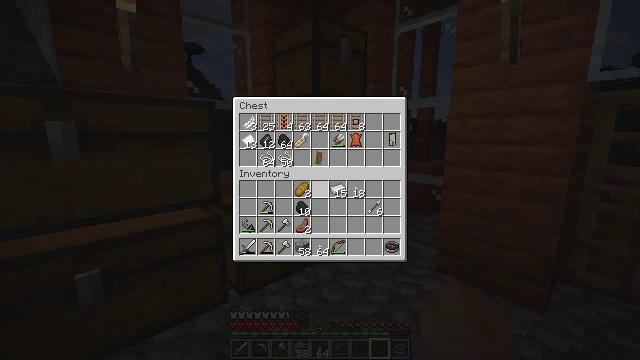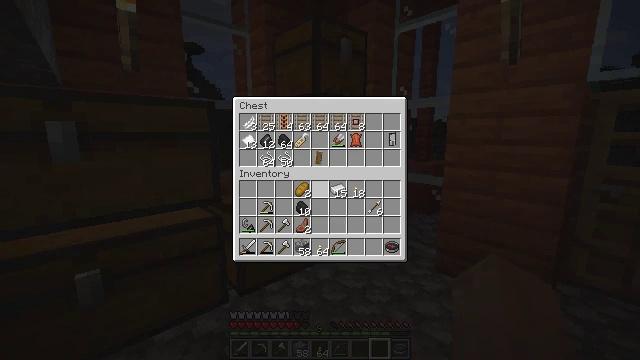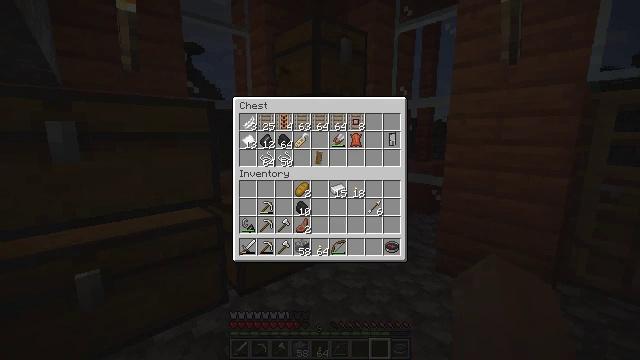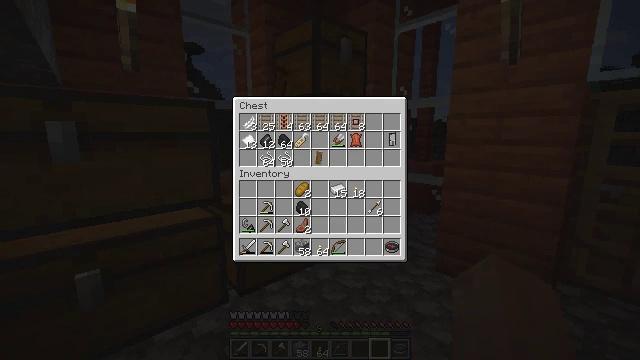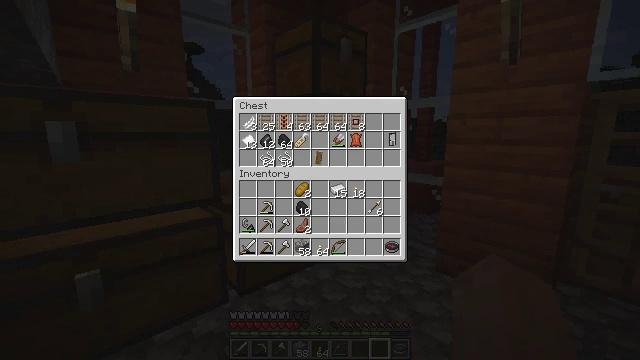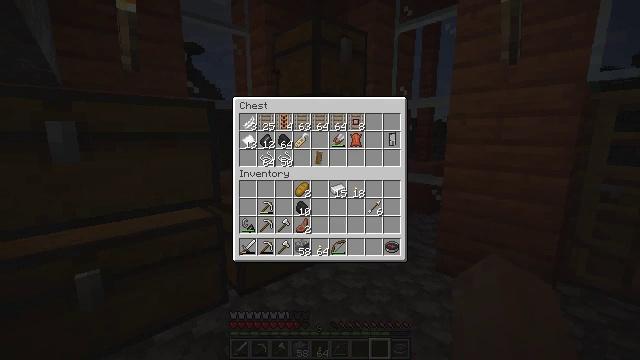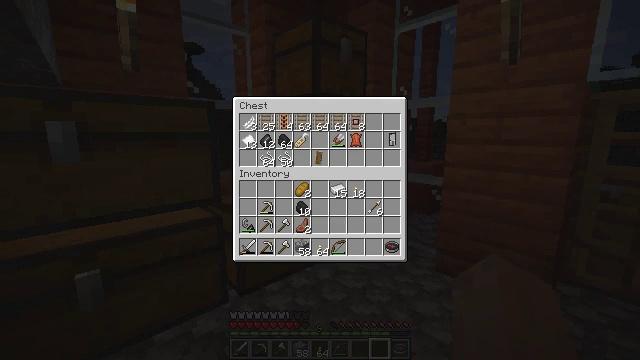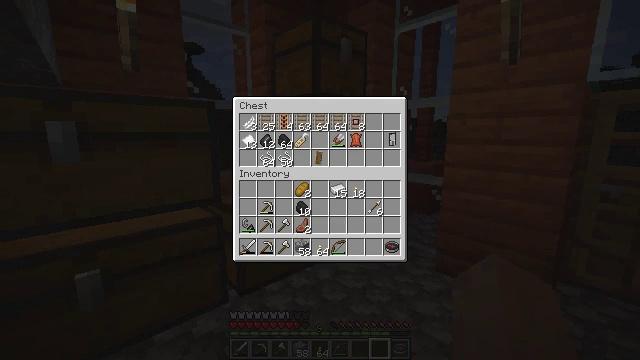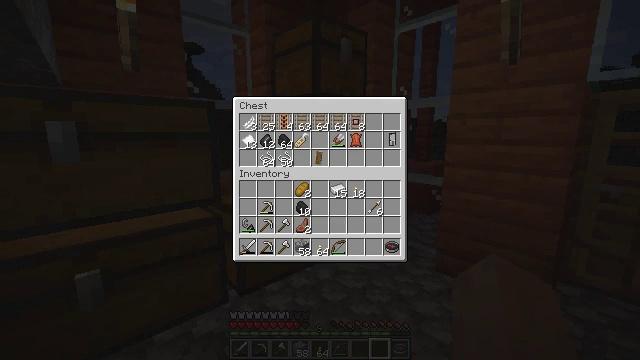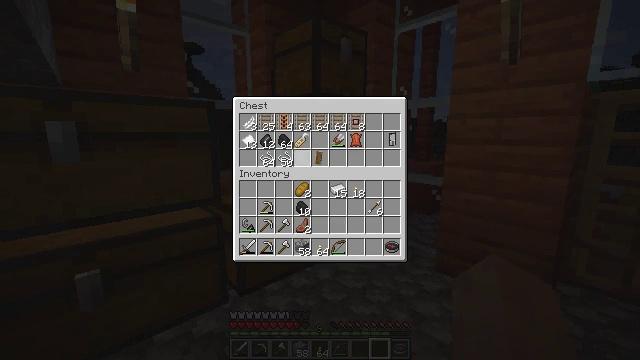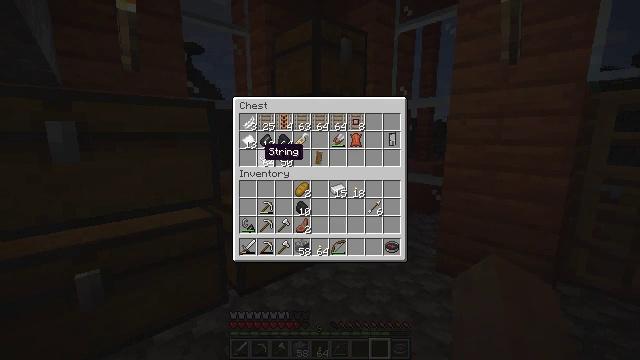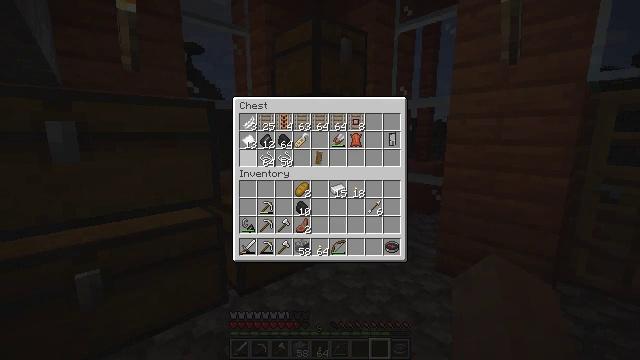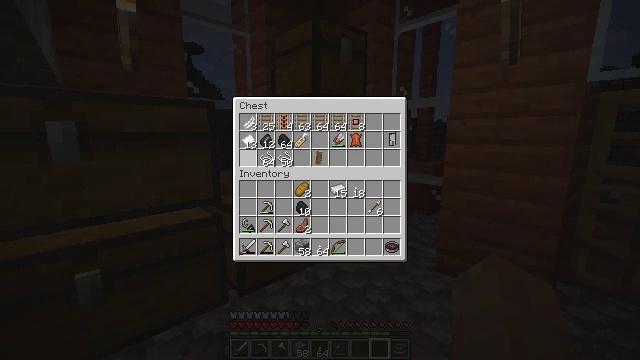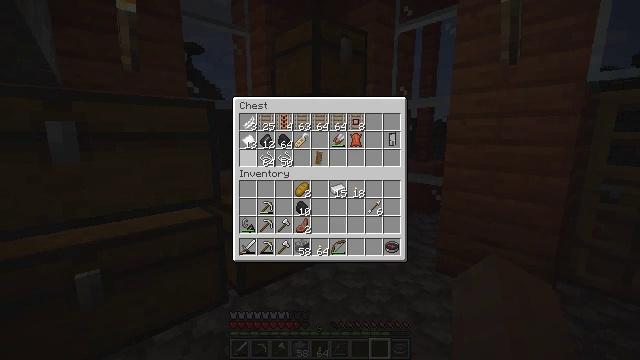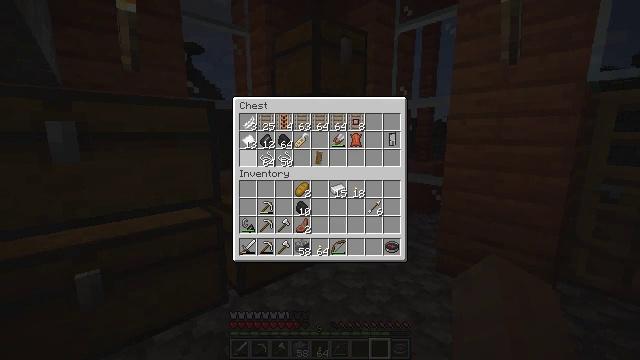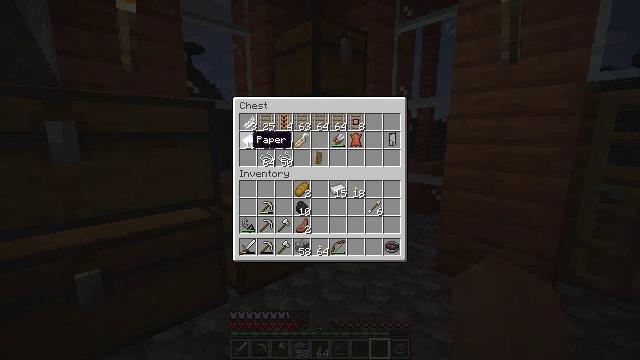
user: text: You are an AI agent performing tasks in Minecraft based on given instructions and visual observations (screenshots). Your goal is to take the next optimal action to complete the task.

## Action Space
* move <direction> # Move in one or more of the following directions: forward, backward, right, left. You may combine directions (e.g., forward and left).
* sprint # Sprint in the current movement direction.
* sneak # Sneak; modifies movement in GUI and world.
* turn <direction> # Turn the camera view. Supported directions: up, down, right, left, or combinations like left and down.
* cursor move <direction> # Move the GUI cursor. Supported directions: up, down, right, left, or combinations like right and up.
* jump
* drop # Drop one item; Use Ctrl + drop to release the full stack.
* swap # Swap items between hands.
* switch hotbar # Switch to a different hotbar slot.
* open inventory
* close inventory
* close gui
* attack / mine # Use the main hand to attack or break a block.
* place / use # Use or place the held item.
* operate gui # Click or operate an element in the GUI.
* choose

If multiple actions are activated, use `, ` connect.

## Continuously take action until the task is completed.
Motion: motion action
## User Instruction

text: Assemble a stonecutter at the crafting table.
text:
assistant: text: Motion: no_op
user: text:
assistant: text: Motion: no_op
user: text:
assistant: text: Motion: no_op
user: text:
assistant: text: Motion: no_op
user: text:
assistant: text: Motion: no_op
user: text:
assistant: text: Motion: no_op
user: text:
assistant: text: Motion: no_op
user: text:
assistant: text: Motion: no_op
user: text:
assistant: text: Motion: turn left
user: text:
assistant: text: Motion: turn left
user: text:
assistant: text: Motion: no_op
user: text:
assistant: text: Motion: no_op
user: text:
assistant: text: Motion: no_op
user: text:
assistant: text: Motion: no_op
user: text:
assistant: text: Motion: no_op
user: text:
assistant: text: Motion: no_op
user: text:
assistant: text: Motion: no_op
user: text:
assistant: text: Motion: no_op
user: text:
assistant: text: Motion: no_op
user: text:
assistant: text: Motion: no_op
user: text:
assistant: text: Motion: no_op
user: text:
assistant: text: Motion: no_op
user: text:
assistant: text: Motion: no_op
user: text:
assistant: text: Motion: no_op
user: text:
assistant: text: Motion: use / place
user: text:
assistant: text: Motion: use / place
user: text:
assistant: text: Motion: use / place
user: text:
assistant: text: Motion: use / place
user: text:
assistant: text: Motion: no_op
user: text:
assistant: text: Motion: turn down